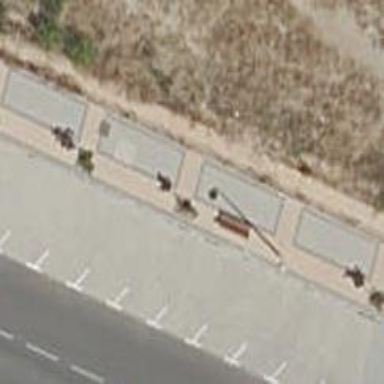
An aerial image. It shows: Bench.